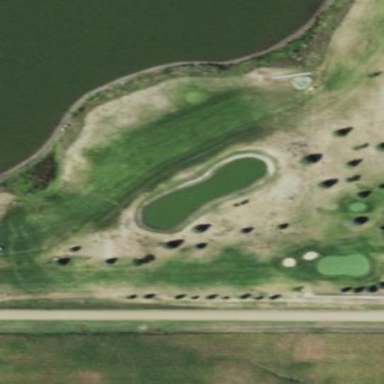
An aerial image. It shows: Rough area in golf course.